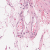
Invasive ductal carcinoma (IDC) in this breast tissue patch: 0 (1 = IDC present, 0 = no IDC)